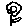
Label: flower